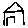
Label: house